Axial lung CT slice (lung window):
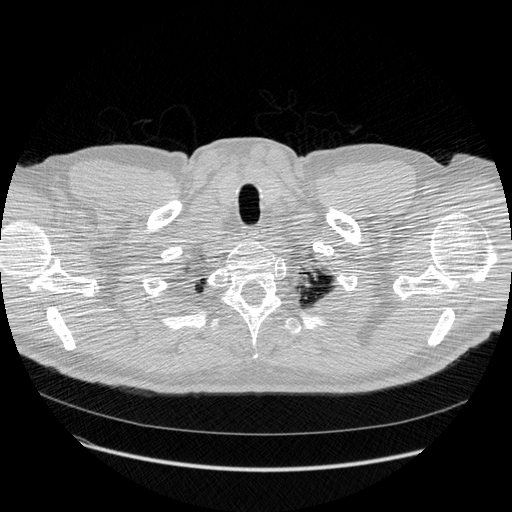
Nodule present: no